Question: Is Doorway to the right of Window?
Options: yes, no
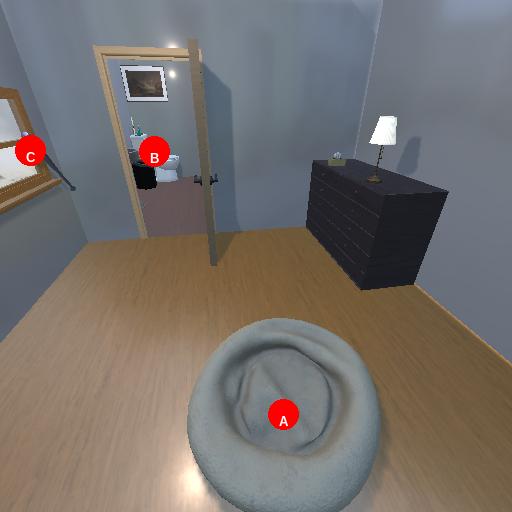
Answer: yes